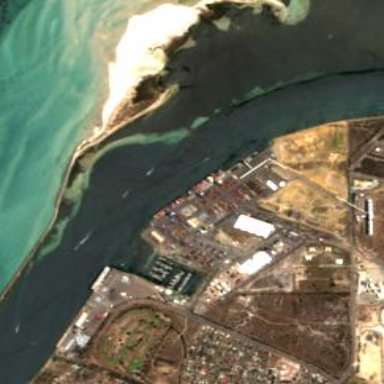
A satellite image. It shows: Industrial area designated as port.